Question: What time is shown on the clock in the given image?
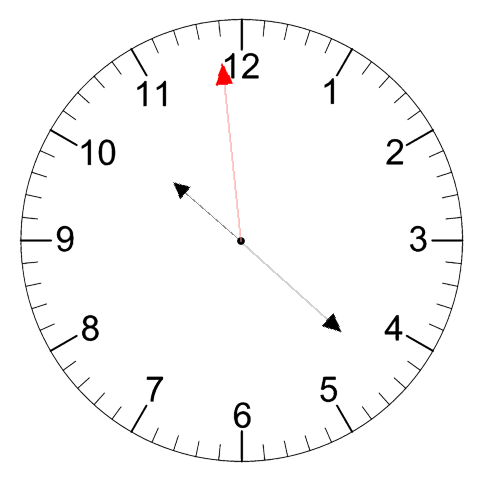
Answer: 10:21:59